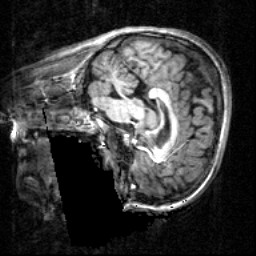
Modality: T1w
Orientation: sagittal
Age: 19
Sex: female